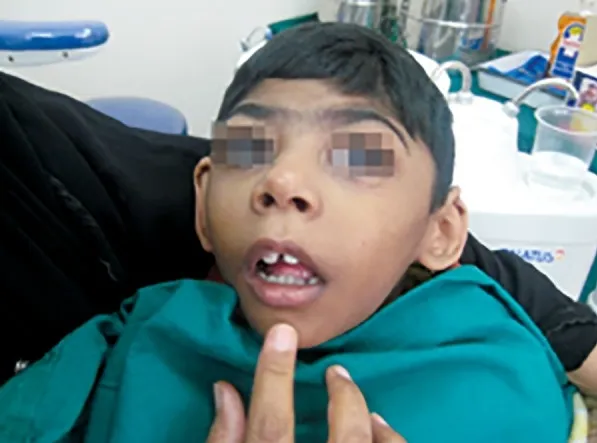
Patient showing cerebral palsy with microcephaly and mental retardation.
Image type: medical_photograph (oral_photograph)